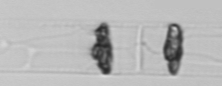
Label: Dactyliosolen_blavyanus